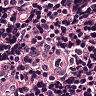
Metastatic tissue present: no